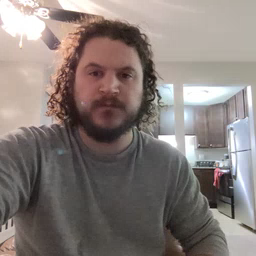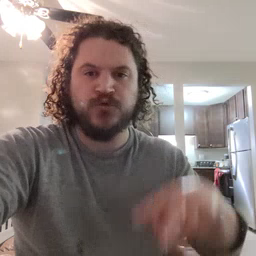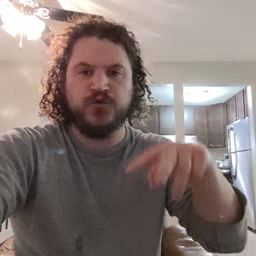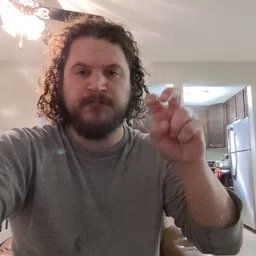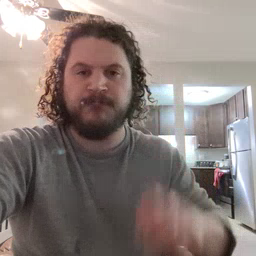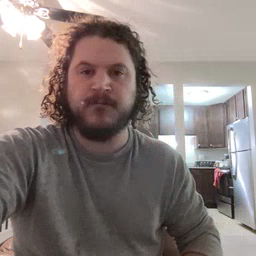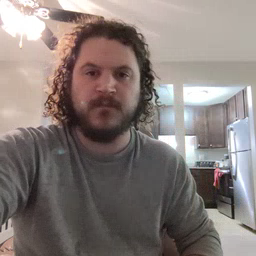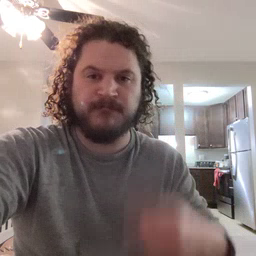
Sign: jump